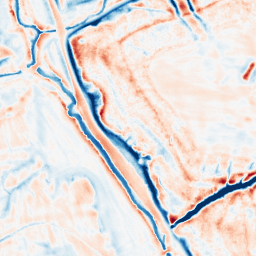
Category: edge_preserving
Decomposition family: bilateral
Decomposition parameters: d: 21
sigma_color: 150
sigma_space: 75
Upsampling method: linear_exact
Upsampling parameters: scale: 8
Upsampling scale: 8